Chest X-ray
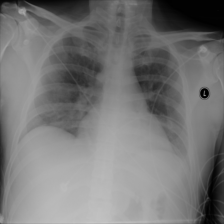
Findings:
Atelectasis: negative
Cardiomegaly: negative
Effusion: negative
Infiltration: negative
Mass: negative
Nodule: negative
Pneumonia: negative
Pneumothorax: negative
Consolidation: negative
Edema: negative
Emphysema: negative
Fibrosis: negative
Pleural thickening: negative
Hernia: negative